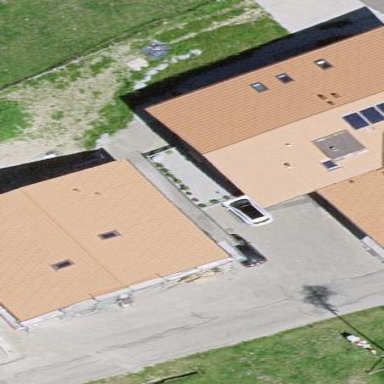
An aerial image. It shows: Residential building.